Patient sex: M
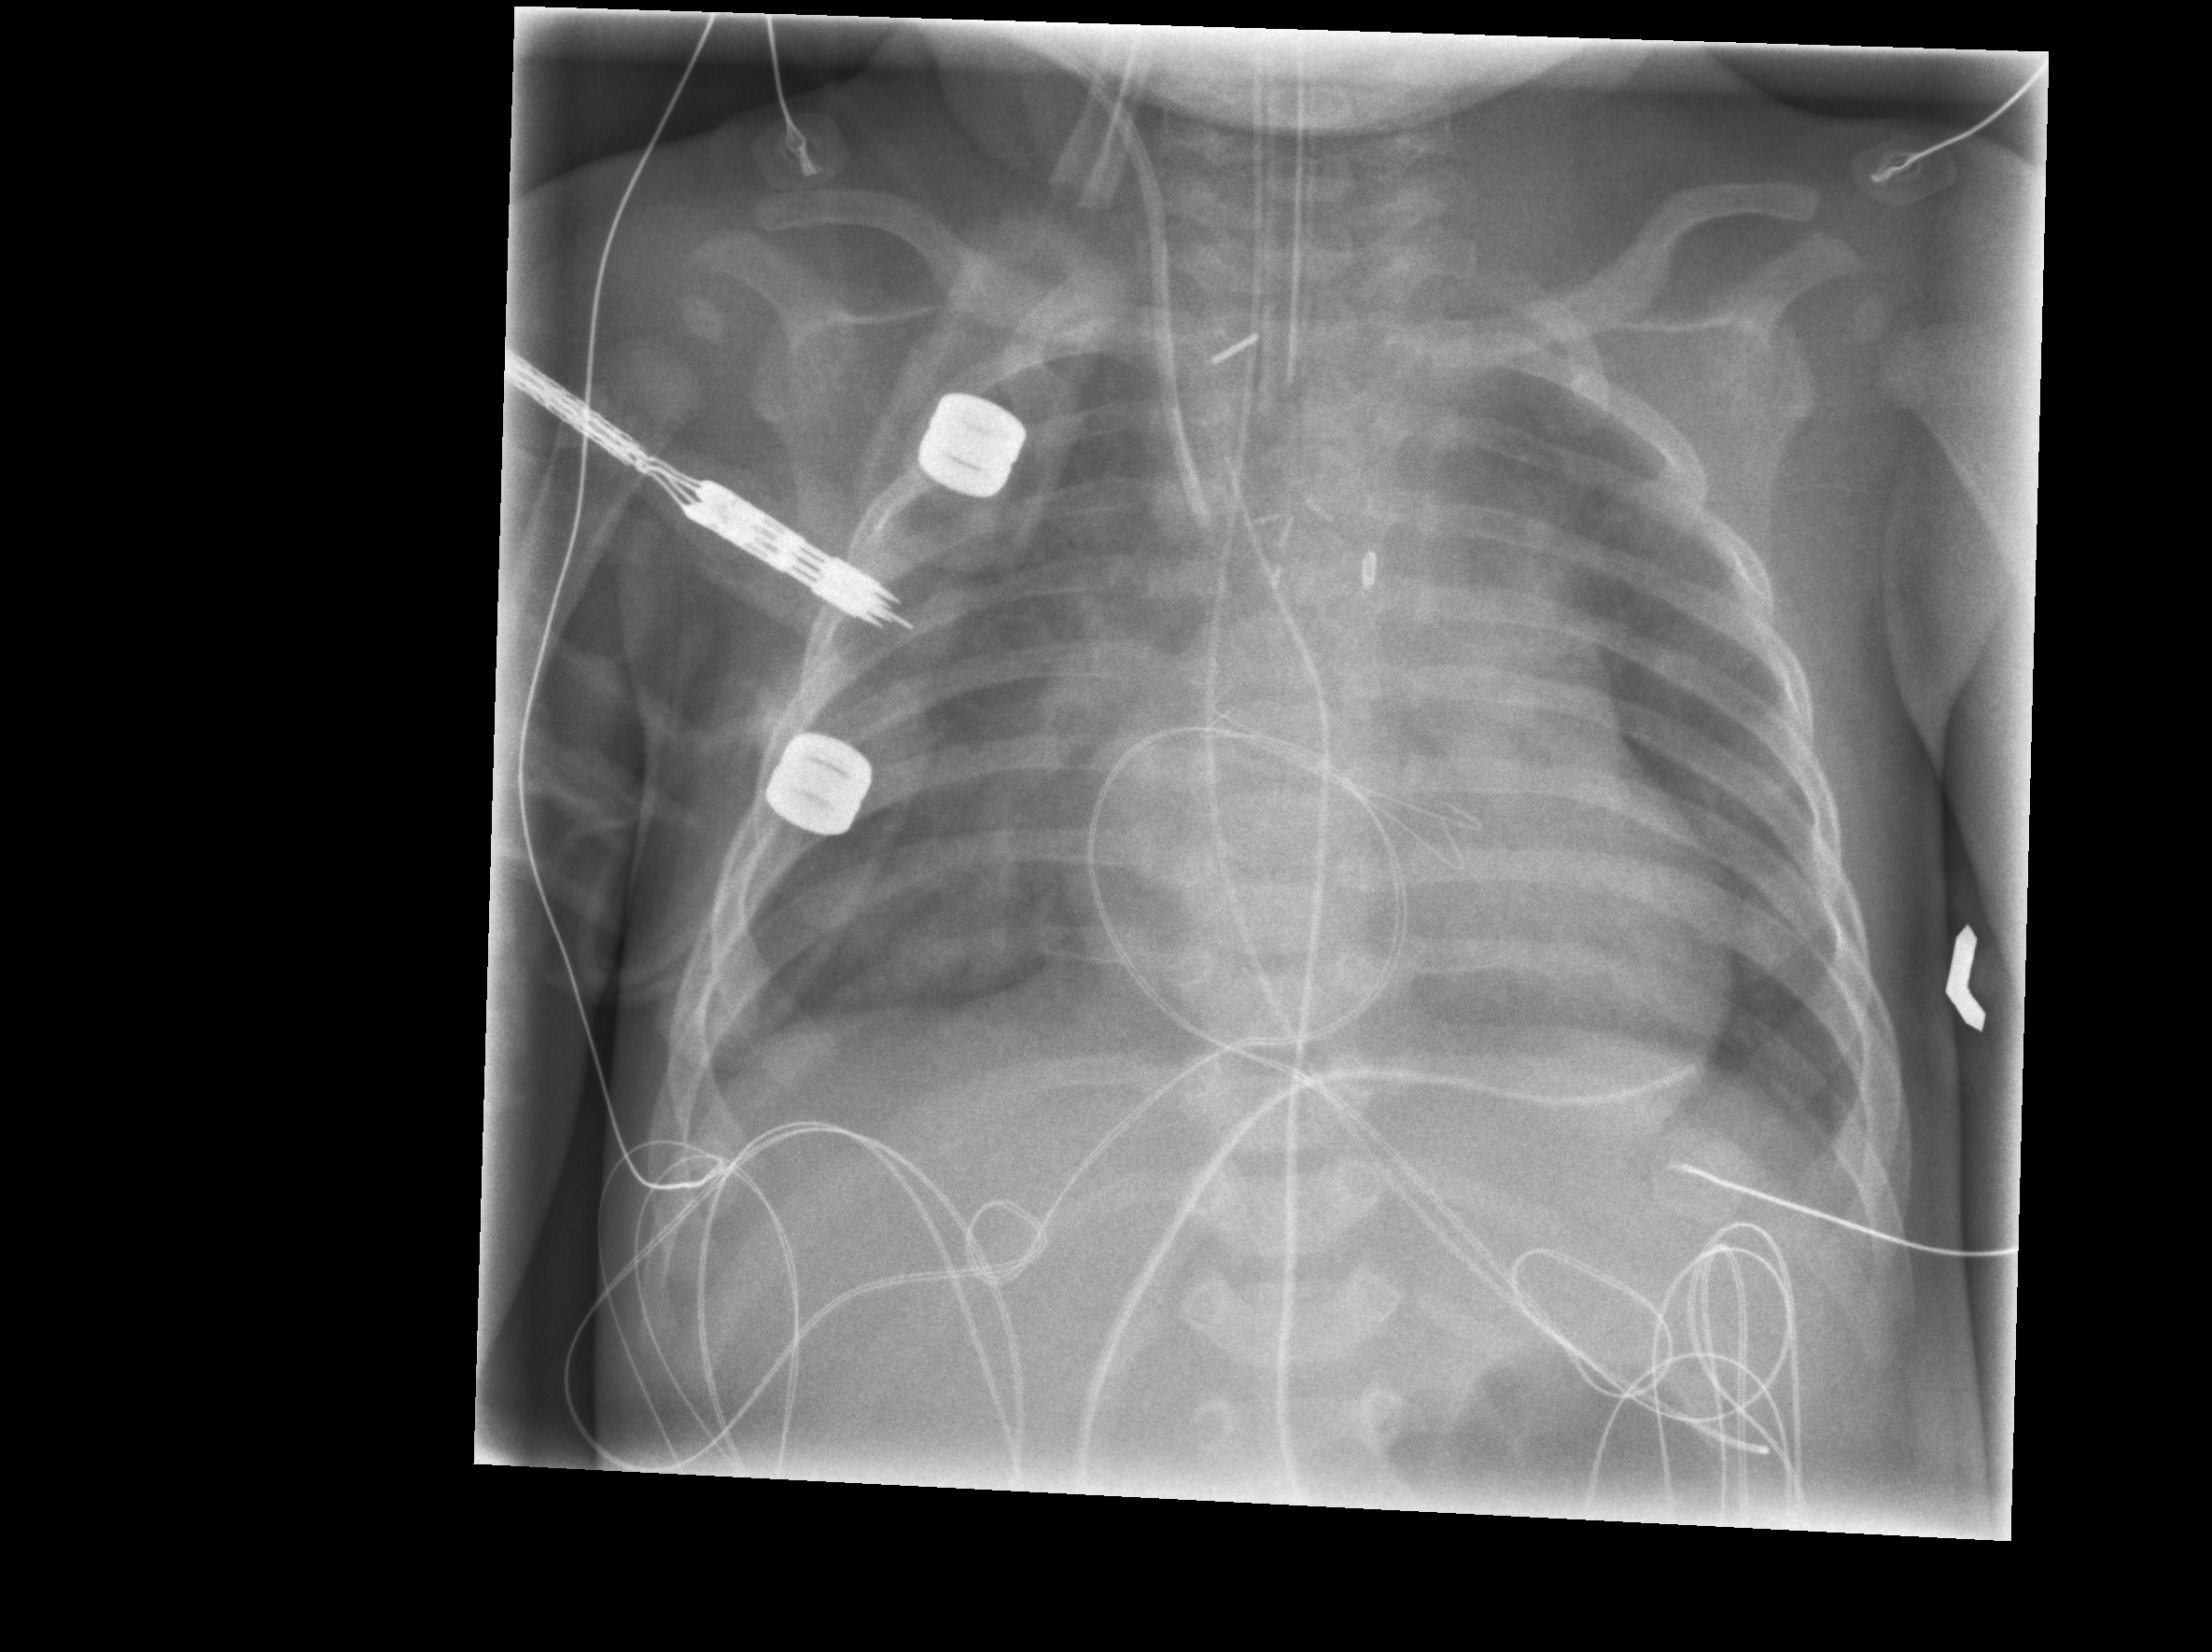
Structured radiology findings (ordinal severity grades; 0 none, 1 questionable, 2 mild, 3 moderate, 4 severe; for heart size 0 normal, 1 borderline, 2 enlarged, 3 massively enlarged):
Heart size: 2
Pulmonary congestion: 1
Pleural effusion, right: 0
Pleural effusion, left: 0
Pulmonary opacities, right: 0
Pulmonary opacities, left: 0
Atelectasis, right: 0
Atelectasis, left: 0